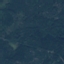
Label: Forest